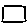
Label: square